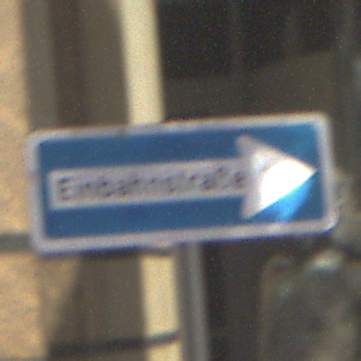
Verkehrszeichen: EinbahnstrasseRechtsweisend
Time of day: MorningAfternoon
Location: Outdoor (Urban)
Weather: PartlyCloudy
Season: NotSpecified
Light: Natural